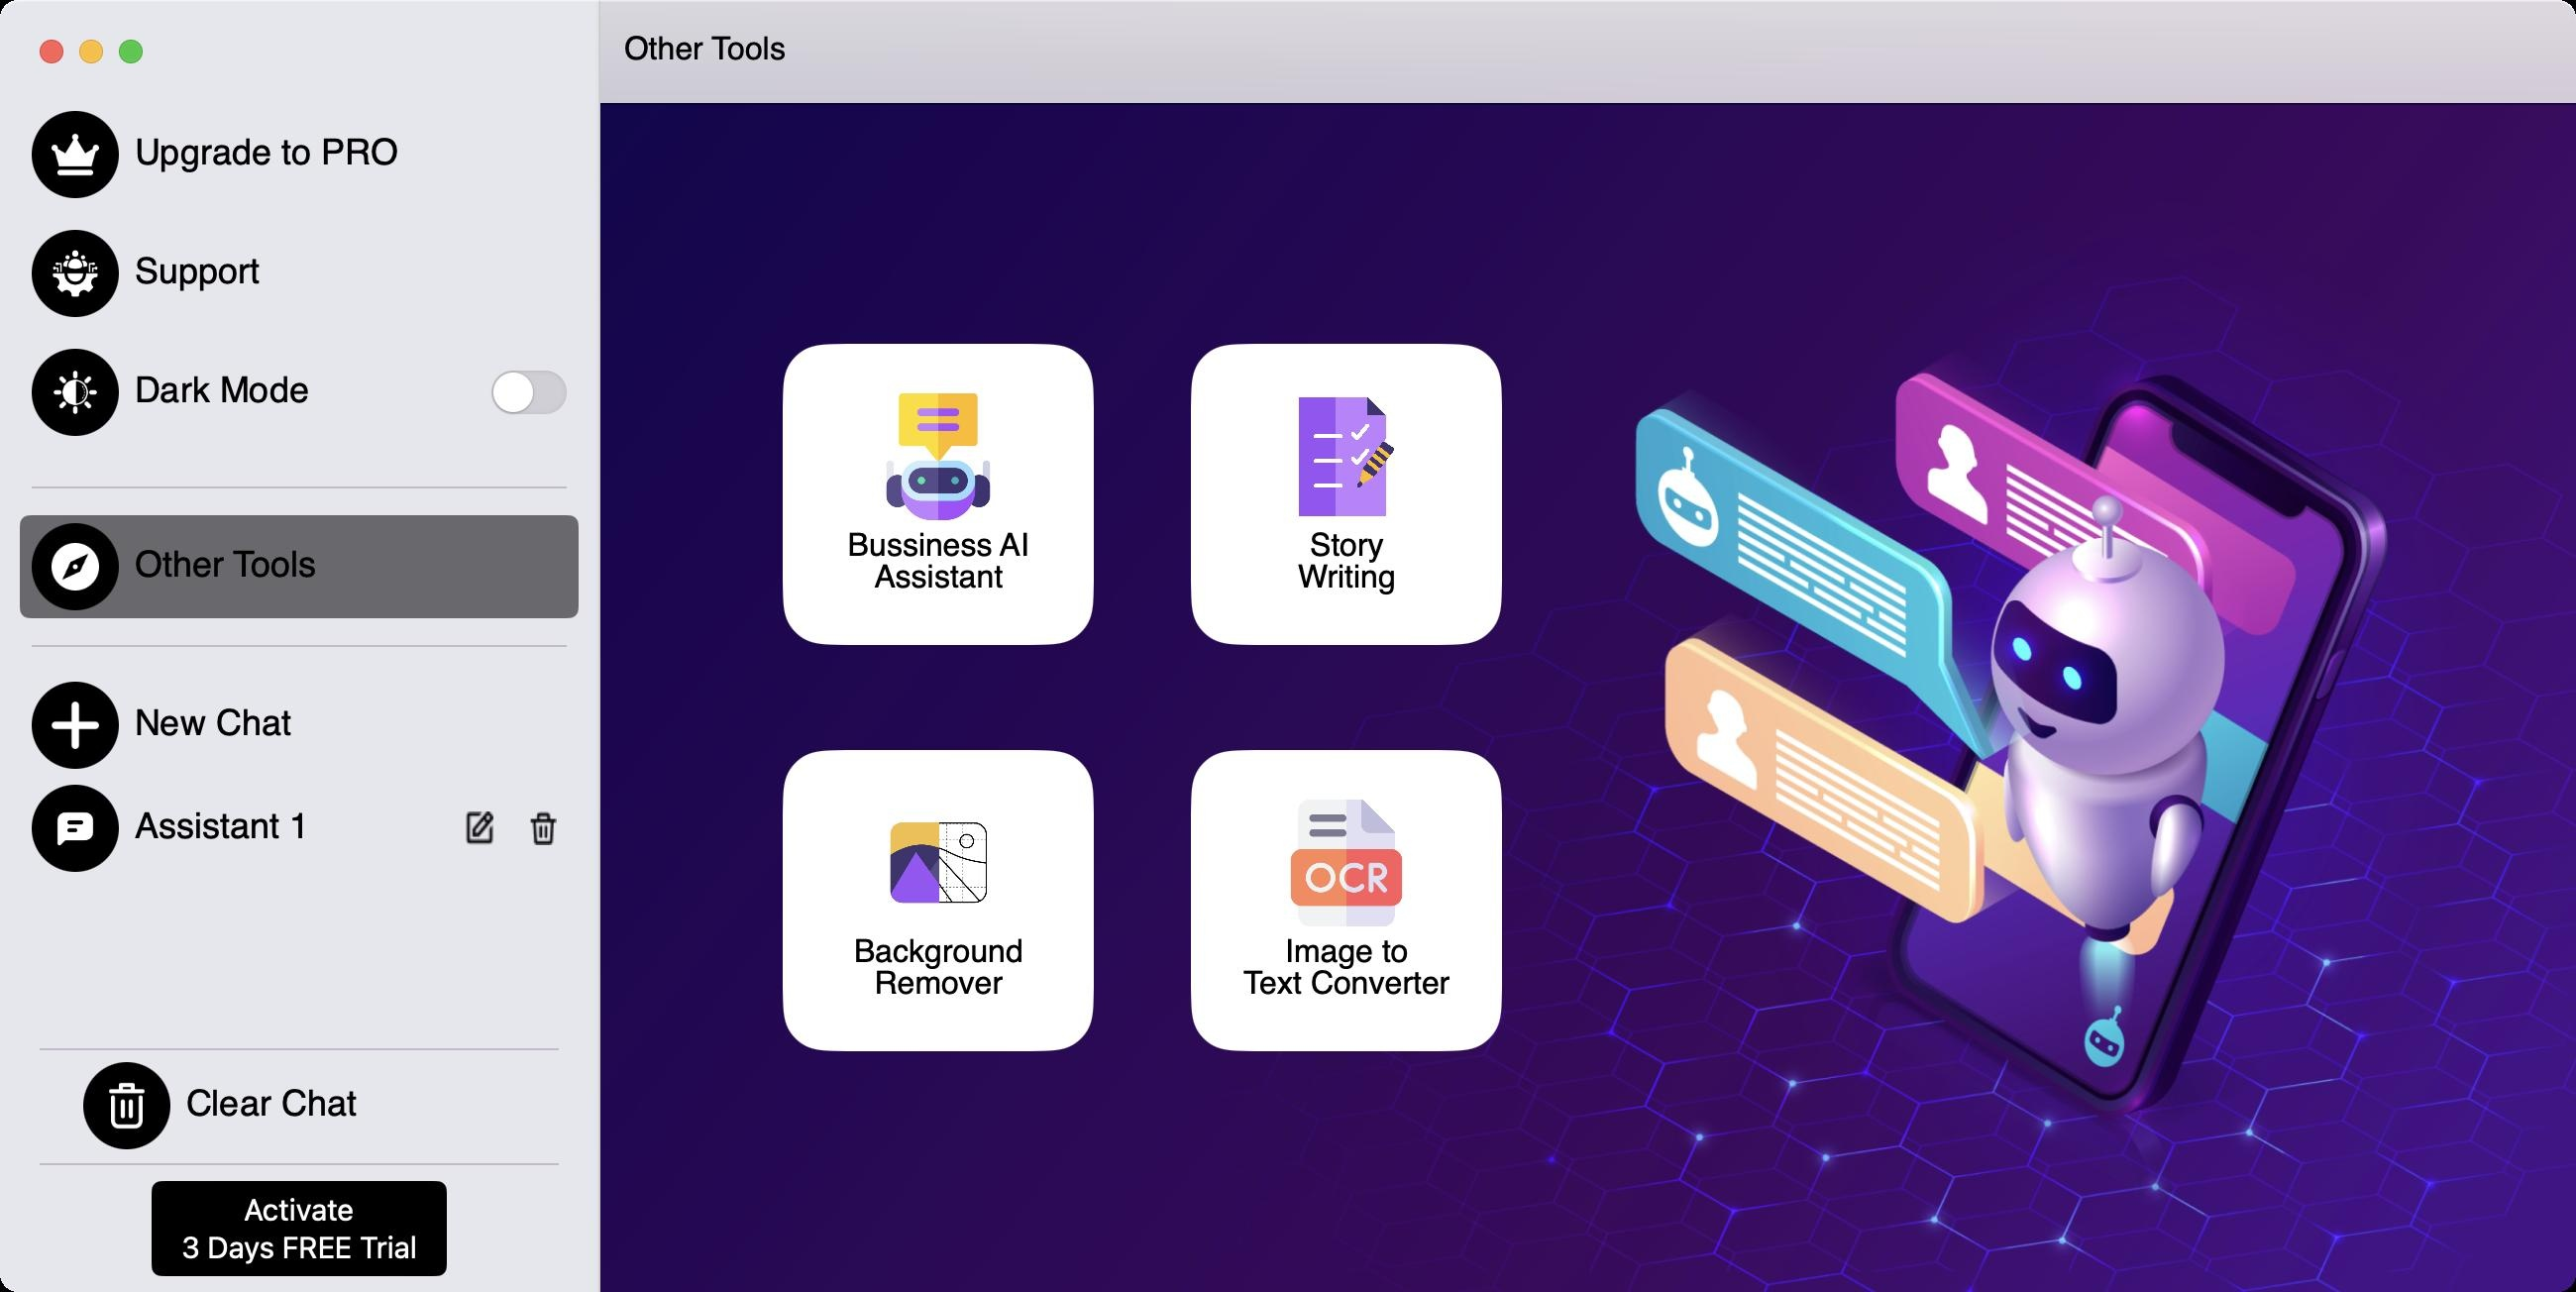
Accessibility tree:
{"name": "", "role": "AXWindow", "description": null, "role_description": "standard window", "value": null, "position": "214.00;222.00", "size": "1300;652", "children": [{"name": null, "role": "AXGroup", "description": null, "role_description": "group", "value": null, "position": "0.00;0.00", "size": "1300;652", "children": [{"name": null, "role": "AXSplitGroup", "description": null, "role_description": "split group", "value": null, "position": "0.00;0.00", "size": "1300;652", "children": [{"name": null, "role": "AXGroup", "description": null, "role_description": "group", "value": null, "position": "0.00;0.00", "size": "302;652", "children": [{"name": null, "role": "AXScrollArea", "description": null, "role_description": "scroll area", "value": null, "position": "0.00;52.00", "size": "302;469", "children": [{"name": null, "role": "AXOutline", "description": "Sidebar", "role_description": "outline", "value": null, "position": "0.00;52.00", "size": "302;469", "children": [{"name": null, "role": "AXRow", "description": null, "role_description": "outline row", "value": null, "position": "0.00;52.00", "size": "302;60", "children": [{"name": null, "role": "AXCell", "description": null, "role_description": "cell", "value": null, "position": "10.00;52.00", "size": "282;60", "children": [{"name": null, "role": "AXImage", "description": "royal-crown", "role_description": "image", "value": null, "position": "26.00;66.00", "size": "24;24", "children": []}, {"name": null, "role": "AXStaticText", "description": null, "role_description": "text", "value": "Upgrade to PRO", "position": "68.00;69.00", "size": "134;18", "children": []}]}]}, {"name": null, "role": "AXRow", "description": null, "role_description": "outline row", "value": null, "position": "0.00;112.00", "size": "302;60", "children": [{"name": null, "role": "AXCell", "description": null, "role_description": "cell", "value": null, "position": "10.00;112.00", "size": "282;60", "children": [{"name": null, "role": "AXImage", "description": "chatsupport", "role_description": "image", "value": null, "position": "26.00;126.00", "size": "24;24", "children": []}, {"name": null, "role": "AXStaticText", "description": null, "role_description": "text", "value": "Support", "position": "68.00;129.00", "size": "64;18", "children": []}]}]}, {"name": null, "role": "AXRow", "description": null, "role_description": "outline row", "value": null, "position": "0.00;172.00", "size": "302;60", "children": [{"name": null, "role": "AXCell", "description": null, "role_description": "cell", "value": null, "position": "10.00;172.00", "size": "282;60", "children": [{"name": null, "role": "AXImage", "description": "night", "role_description": "image", "value": null, "position": "26.00;186.00", "size": "24;24", "children": []}, {"name": null, "role": "AXStaticText", "description": null, "role_description": "text", "value": "Dark Mode", "position": "68.00;189.00", "size": "88;18", "children": []}, {"name": null, "role": "AXCheckBox", "description": null, "role_description": "toggle button", "value": 0, "position": "248.00;187.00", "size": "38;22", "children": []}]}]}, {"name": null, "role": "AXRow", "description": null, "role_description": "outline row", "value": null, "position": "0.00;232.00", "size": "302;28", "children": [{"name": null, "role": "AXCell", "description": null, "role_description": "cell", "value": null, "position": "10.00;232.00", "size": "282;28", "children": []}]}, {"name": null, "role": "AXRow", "description": null, "role_description": "outline row", "value": null, "position": "0.00;260.00", "size": "302;52", "children": [{"name": null, "role": "AXCell", "description": null, "role_description": "cell", "value": null, "position": "10.00;260.00", "size": "282;52", "children": [{"name": null, "role": "AXButton", "description": "Other Tools", "role_description": "button", "value": null, "position": "16.00;264.00", "size": "144;44", "children": []}]}]}, {"name": null, "role": "AXRow", "description": null, "role_description": "outline row", "value": null, "position": "0.00;312.00", "size": "302;28", "children": [{"name": null, "role": "AXCell", "description": null, "role_description": "cell", "value": null, "position": "10.00;312.00", "size": "282;28", "children": []}]}, {"name": null, "role": "AXRow", "description": null, "role_description": "outline row", "value": null, "position": "0.00;340.00", "size": "302;52", "children": [{"name": null, "role": "AXCell", "description": null, "role_description": "cell", "value": null, "position": "10.00;340.00", "size": "282;52", "children": [{"name": null, "role": "AXImage", "description": "newchat", "role_description": "image", "value": null, "position": "26.00;354.00", "size": "24;24", "children": []}, {"name": null, "role": "AXStaticText", "description": null, "role_description": "text", "value": "New Chat", "position": "68.00;357.00", "size": "80;18", "children": []}]}]}, {"name": null, "role": "AXRow", "description": null, "role_description": "outline row", "value": null, "position": "0.00;392.00", "size": "302;52", "children": [{"name": null, "role": "AXCell", "description": null, "role_description": "cell", "value": null, "position": "10.00;392.00", "size": "282;52", "children": [{"name": null, "role": "AXButton", "description": "Assistant 1", "role_description": "button", "value": null, "position": "16.00;396.00", "size": "140;44", "children": []}, {"name": null, "role": "AXImage", "description": "Edit_AssLight", "role_description": "image", "value": null, "position": "235.00;409.50", "size": "14;17", "children": []}, {"name": null, "role": "AXImage", "description": "Trash_AssLight", "role_description": "image", "value": null, "position": "267.00;409.50", "size": "14;17", "children": []}]}]}, {"name": null, "role": "AXColumn", "description": null, "role_description": "column", "value": null, "position": "10.00;52.00", "size": "282;469", "children": []}]}]}, {"name": null, "role": "AXImage", "description": "delete", "role_description": "image", "value": null, "position": "52.00;546.00", "size": "24;24", "children": []}, {"name": null, "role": "AXStaticText", "description": null, "role_description": "text", "value": "Clear Chat", "position": "93.75;548.91", "size": "86;18", "children": []}, {"name": null, "role": "AXStaticText", "description": null, "role_description": "text", "value": "Activate", "position": "123.00;601.00", "size": "56;19", "children": []}, {"name": null, "role": "AXStaticText", "description": null, "role_description": "text", "value": "3 Days FREE Trial", "position": "91.50;620.00", "size": "119;19", "children": []}]}, {"name": null, "role": "AXSplitter", "description": null, "role_description": "splitter", "value": 302.0, "position": "302.00;52.00", "size": "1;600", "children": []}, {"name": null, "role": "AXGroup", "description": null, "role_description": "group", "value": null, "position": "303.00;0.00", "size": "997;652", "children": [{"name": null, "role": "AXImage", "description": "assistant", "role_description": "image", "value": null, "position": "441.50;198.50", "size": "64;64", "children": []}, {"name": null, "role": "AXImage", "description": "story-writing", "role_description": "image", "value": null, "position": "647.50;198.50", "size": "64;64", "children": []}, {"name": null, "role": "AXStaticText", "description": null, "role_description": "text", "value": "Bussiness AI \nAssistant", "position": "425.25;268.34", "size": "96;32", "children": []}, {"name": null, "role": "AXStaticText", "description": null, "role_description": "text", "value": "Story\nWriting", "position": "654.75;268.34", "size": "50;32", "children": []}, {"name": null, "role": "AXImage", "description": "bg_remover", "role_description": "image", "value": null, "position": "441.50;403.50", "size": "64;64", "children": []}, {"name": null, "role": "AXImage", "description": "ocr", "role_description": "image", "value": null, "position": "647.50;403.50", "size": "64;64", "children": []}, {"name": null, "role": "AXStaticText", "description": null, "role_description": "text", "value": "Background\nRemover", "position": "430.75;473.34", "size": "86;32", "children": []}, {"name": null, "role": "AXStaticText", "description": null, "role_description": "text", "value": "Image to Text Converter", "position": "627.25;473.34", "size": "104;32", "children": []}, {"name": null, "role": "AXImage", "description": "background_main", "role_description": "image", "value": null, "position": "303.00;15.50", "size": "997;673", "children": []}]}]}]}, {"name": null, "role": "AXToolbar", "description": null, "role_description": "toolbar", "value": null, "position": "0.00;0.00", "size": "1300;52", "children": [{"name": null, "role": "AXGroup", "description": null, "role_description": "group", "value": null, "position": "1274.00;0.00", "size": "18;52", "children": [{"name": null, "role": "AXImage", "description": "", "role_description": "image", "value": null, "position": "1283.00;26.00", "size": "0;0", "children": []}]}, {"name": null, "role": "AXGroup", "description": null, "role_description": "group", "value": null, "position": "311.00;0.00", "size": "90;52", "children": [{"name": null, "role": "AXStaticText", "description": null, "role_description": "text", "value": "Other Tools", "position": "315.00;18.00", "size": "82;16", "children": []}]}]}, {"name": null, "role": "AXButton", "description": null, "role_description": "close button", "value": null, "position": "19.00;18.00", "size": "14;16", "children": []}, {"name": null, "role": "AXButton", "description": null, "role_description": "full screen button", "value": null, "position": "59.00;18.00", "size": "14;16", "children": [{"name": null, "role": "AXGroup", "description": null, "role_description": "group", "value": null, "position": "59.00;18.00", "size": "14;16", "children": [{"name": null, "role": "AXGroup", "description": null, "role_description": "group", "value": null, "position": "59.00;18.00", "size": "14;16", "children": []}]}]}, {"name": null, "role": "AXButton", "description": null, "role_description": "minimise button", "value": null, "position": "39.00;18.00", "size": "14;16", "children": []}, {"name": null, "role": "AXStaticText", "description": null, "role_description": "text", "value": "", "position": "401.00;0.00", "size": "873;52", "children": []}]}